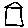
Label: house